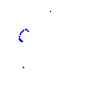
Particle: proton